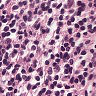
Metastatic tissue present: no